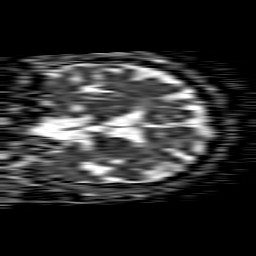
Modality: ADC
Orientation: coronal
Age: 75
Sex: female
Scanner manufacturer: philips
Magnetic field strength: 1.5 T
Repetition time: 4.6 s
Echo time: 0.08826 s